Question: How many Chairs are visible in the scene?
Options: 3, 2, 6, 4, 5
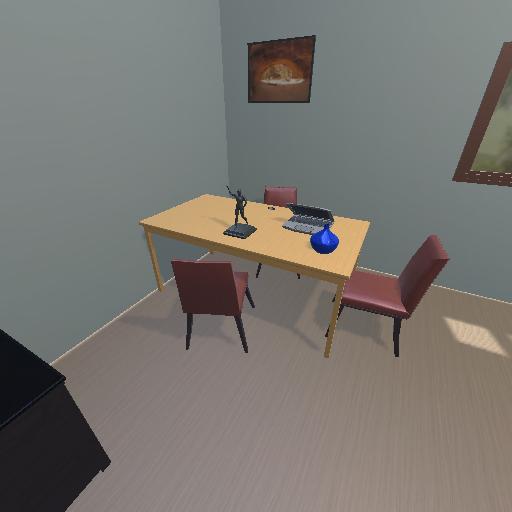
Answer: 3